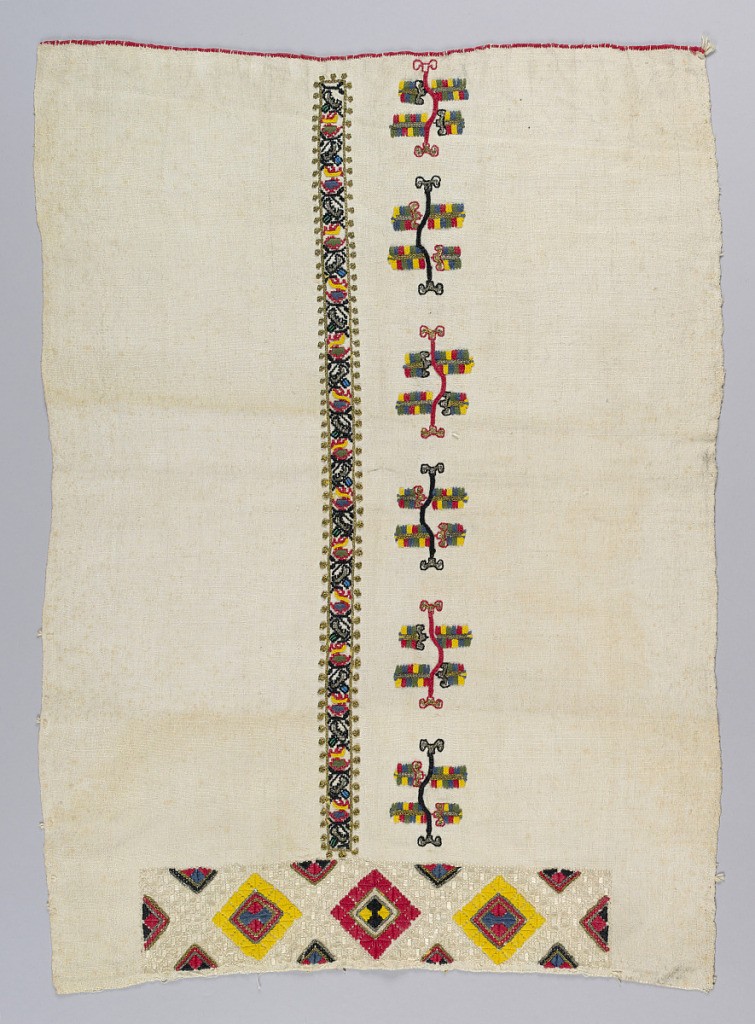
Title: Panel for a shirt front or sleeve
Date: early 19th century
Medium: linen, wool, metallic thread Technique: embroidered
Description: Straight panel of heavy white linen with a narrow band of embroidery in a pattern of stylized plant forms in colored wool and metal in the center. Next to the band is a line of isolated plant forms also in colored wool and metal. At top is a solid band of embroidery in diamond shapes.